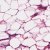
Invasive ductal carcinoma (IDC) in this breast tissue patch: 0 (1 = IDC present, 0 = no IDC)